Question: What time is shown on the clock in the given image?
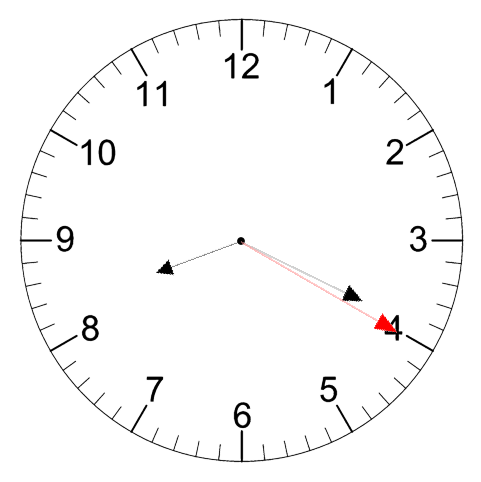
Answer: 08:19:20